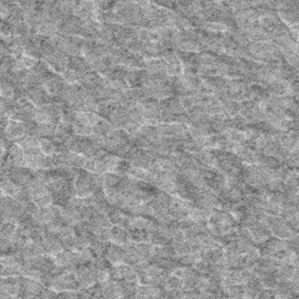
Label: frost